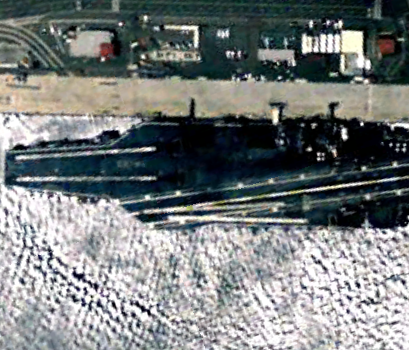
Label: aircraft_carrier